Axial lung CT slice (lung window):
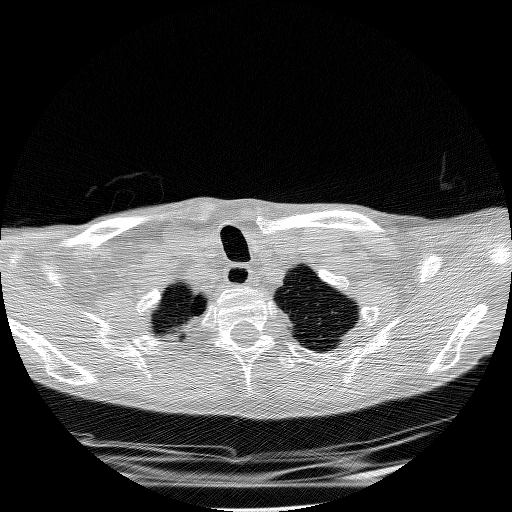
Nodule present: no